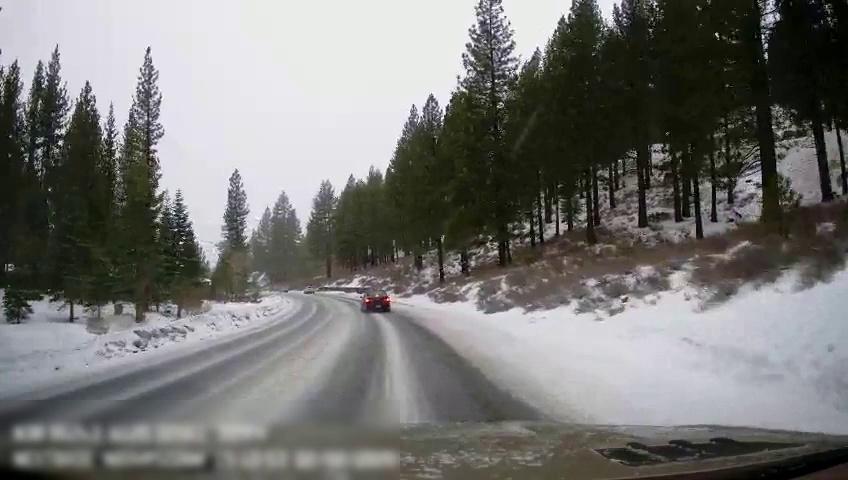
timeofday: Day
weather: Snowy
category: Drivable Space
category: Vehicles | Car
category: Vehicles | Car